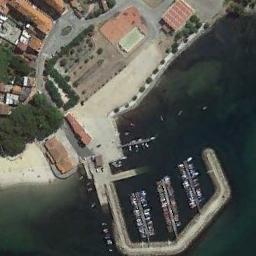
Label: harbor